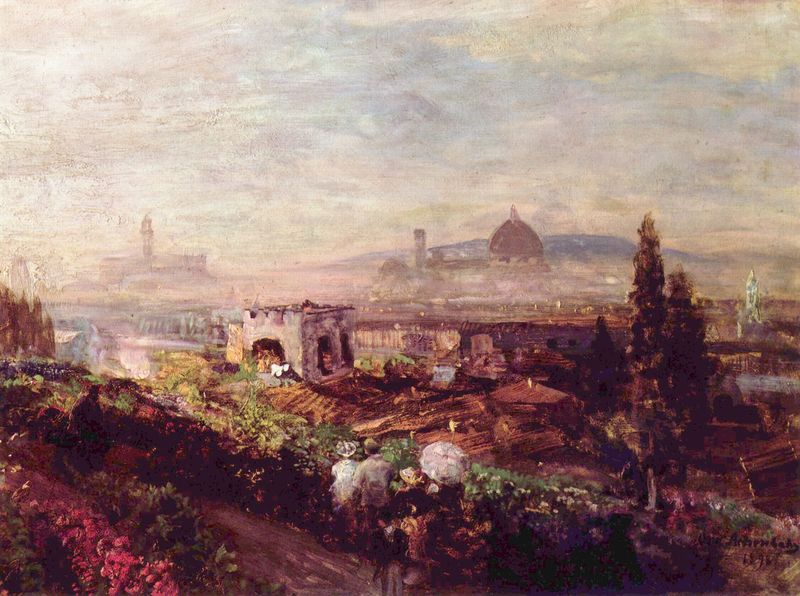
Titel: Blick auf Florenz
Künstler: Oswald Achenbach
Standort: Düsseldorf
Institution: Kunstmuseum
Schlagwörter: baum, berg, blau, gemälde, himmel, mann, wasser, weiß, wolken, bäume, fluss, frauen, gelb, grün, impressionismus, landschaft, menschen, ocker, stadt, ufer, abend, blume, blumen, braun, fenster, frau, grau, hut, kleid, licht, rücken, schwarz, strasse, tür, ausblick, blick, dach, gebäude, haus, rot, schirm, sonnenschirm, weg, beige, malerei, spitze, stein, schauen, öl, dämmerung, feld, felder, horizont, häuser, hügel, pappeln, gewässer, kirche, pastos, pfad, sonne, familie, kind, paar, personen, pflanzen, renaissance, wald, kinder, turm, garten, trauben, zypressen, reiten, aussicht, farbig, ansicht, italien, vedute, acker, feldweg, berge, gebirge, dächer, mauer, dunst, nebel, kuh, hütten, türe, ausflug, silhouette, kuppel, achenbach, wein, freizeit, skyline, tor, zinnen, impression, äcker, kirchen, panorama, smog, stadtansicht, ruine, burg, türme, diesig, dom, spaziergang, zypresse, wälder, hinten, ruinen, kathedrale, rom, betrachten, weintrauben, sicht, stadtlandschaft, florenz, gärten, pinien, pinie, spaziergänger, ziege, forum, campanile, toskana, augenblick, arno, palazzo vecchio, petersdom, st. peter, häsuer, weingarten, horizonz, giotto, rundkuppel, patos, menn, wingert, piazza della signoria, espe, städtebild, flgemälde, segnoria